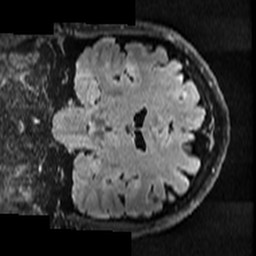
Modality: T2w
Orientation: coronal
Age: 47
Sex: male
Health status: healthy
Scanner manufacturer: ge
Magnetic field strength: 3 T
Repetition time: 12 s
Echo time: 0.09548 s